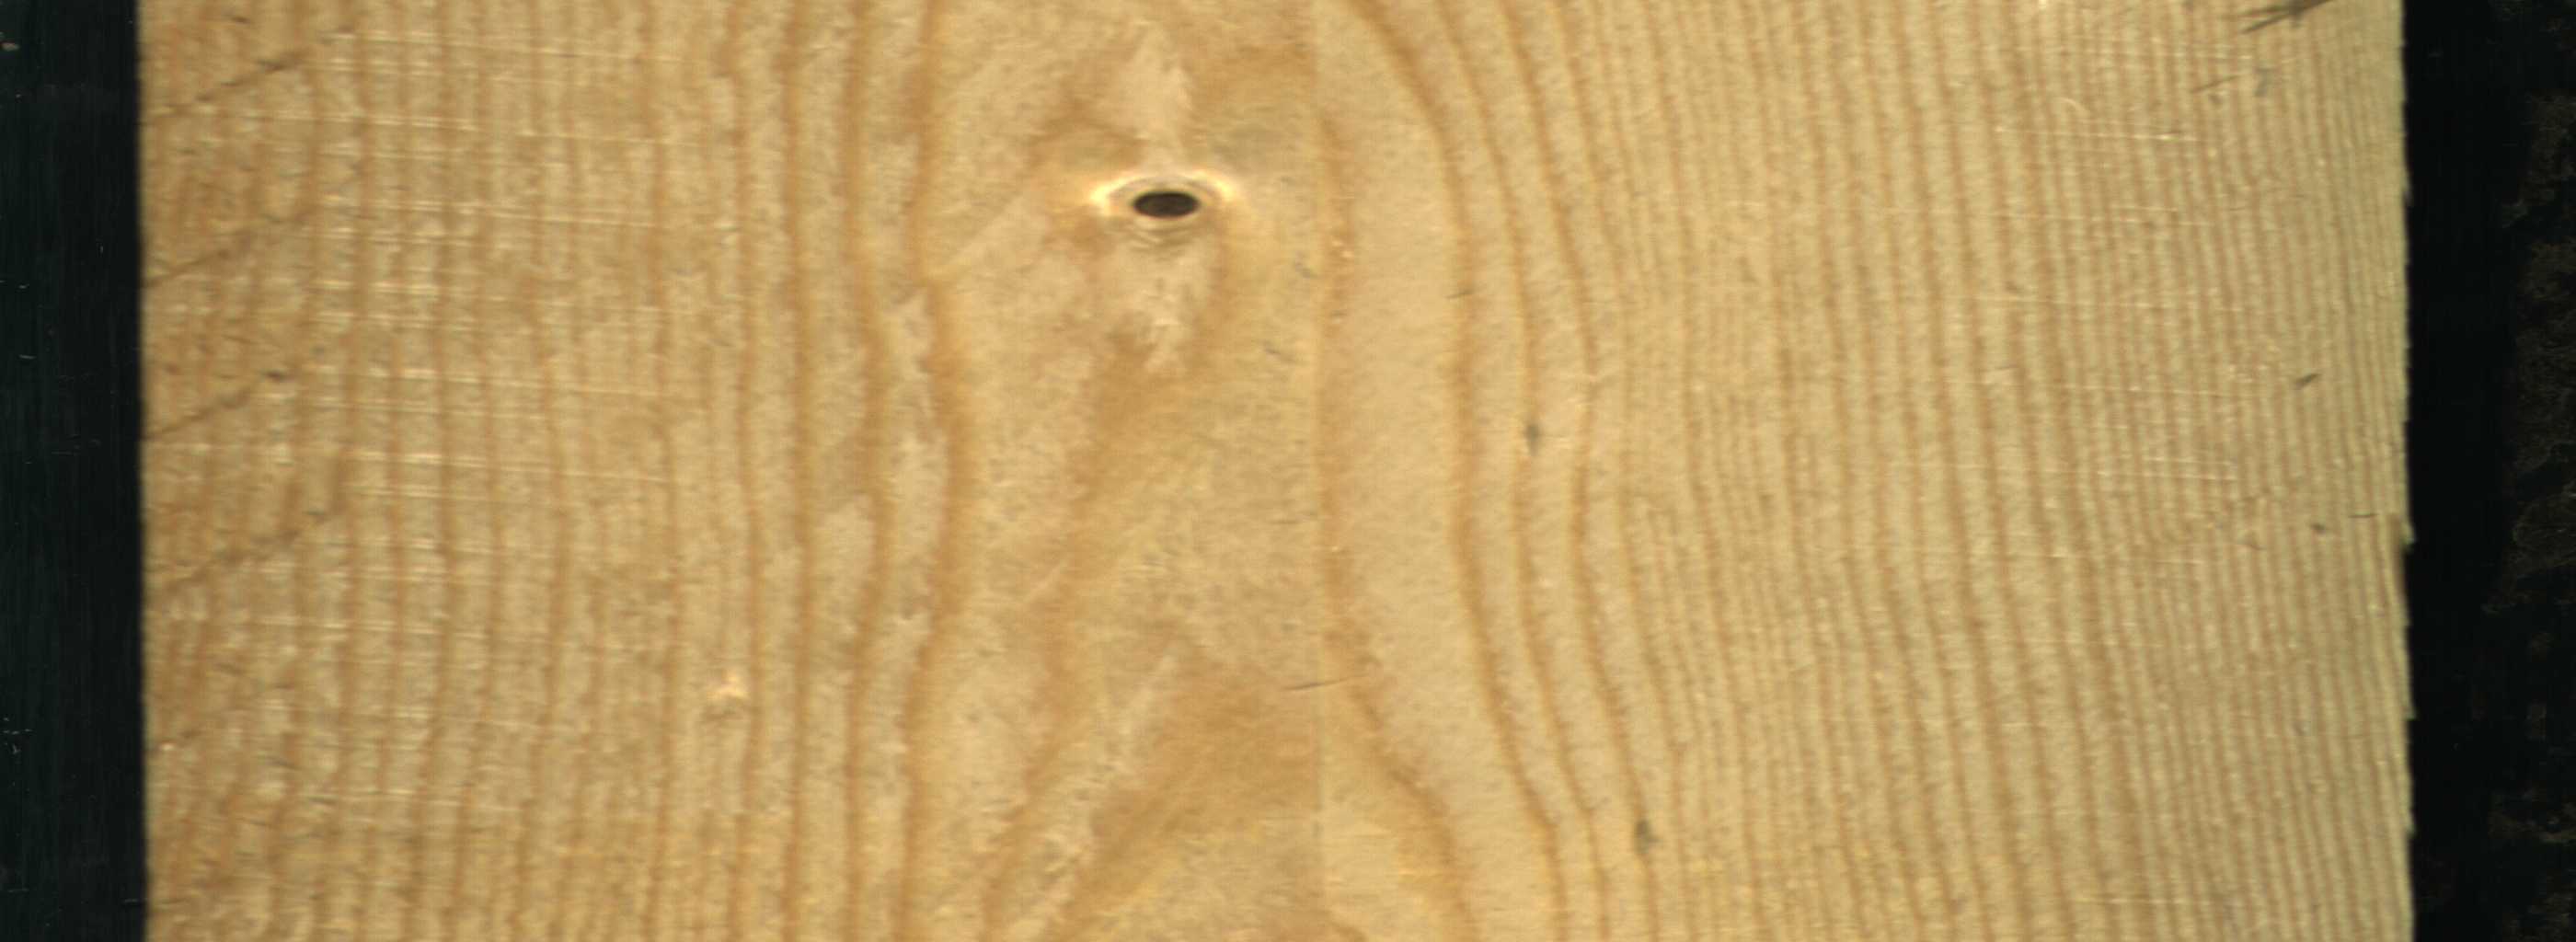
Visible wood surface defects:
Dead_Knot